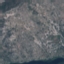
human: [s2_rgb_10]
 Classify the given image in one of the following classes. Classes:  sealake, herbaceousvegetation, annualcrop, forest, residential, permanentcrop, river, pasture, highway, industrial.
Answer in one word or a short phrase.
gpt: HerbaceousVegetation